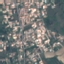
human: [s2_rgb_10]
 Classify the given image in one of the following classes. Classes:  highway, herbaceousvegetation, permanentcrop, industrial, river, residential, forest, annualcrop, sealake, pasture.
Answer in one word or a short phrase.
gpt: Residential